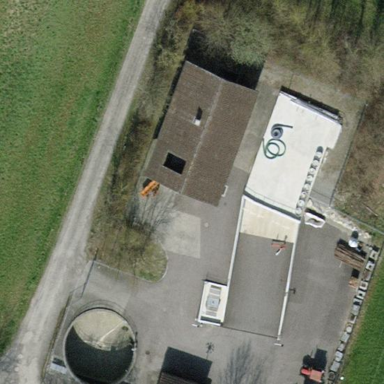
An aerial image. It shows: View of wastewater plant.